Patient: sex F, age 65
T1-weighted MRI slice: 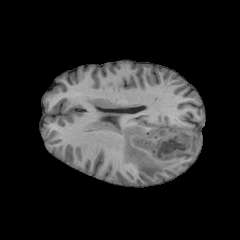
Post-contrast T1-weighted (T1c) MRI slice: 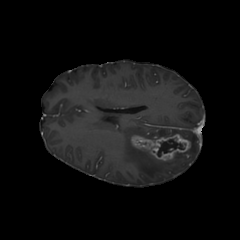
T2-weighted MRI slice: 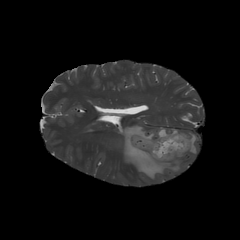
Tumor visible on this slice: yes
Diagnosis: Glioblastoma, IDH-wildtype
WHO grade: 4